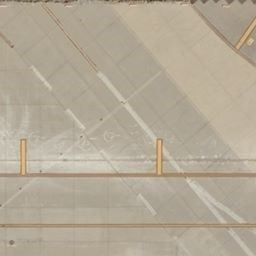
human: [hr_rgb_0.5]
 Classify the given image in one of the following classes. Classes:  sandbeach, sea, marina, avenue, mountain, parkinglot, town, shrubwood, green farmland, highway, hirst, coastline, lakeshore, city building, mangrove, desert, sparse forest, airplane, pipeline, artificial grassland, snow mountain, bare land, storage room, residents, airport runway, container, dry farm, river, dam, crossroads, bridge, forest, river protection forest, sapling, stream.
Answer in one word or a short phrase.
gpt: airport runway